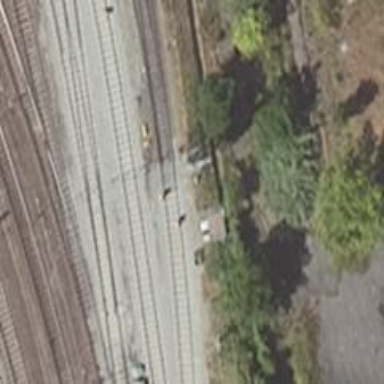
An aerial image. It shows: Railway siding for service.